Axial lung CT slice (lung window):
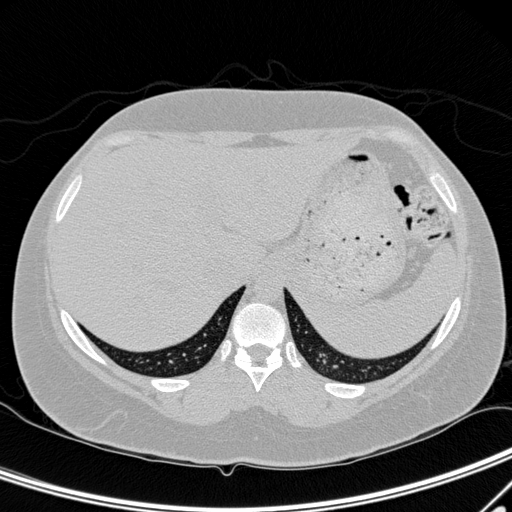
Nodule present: no